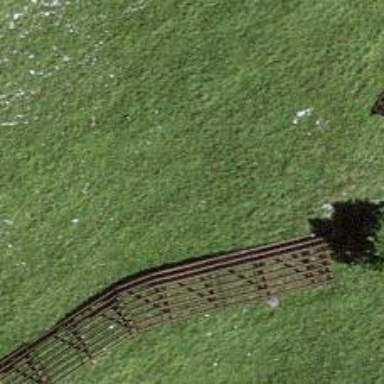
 designed to mitigate snow accumulations in specific area."